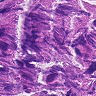
Metastatic tissue present: yes